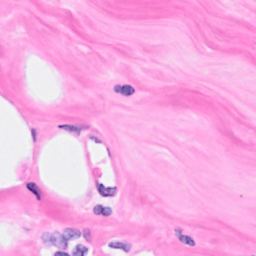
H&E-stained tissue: Breast